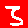
Digit: 3